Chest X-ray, PA view. Patient: 57 years old, sex M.
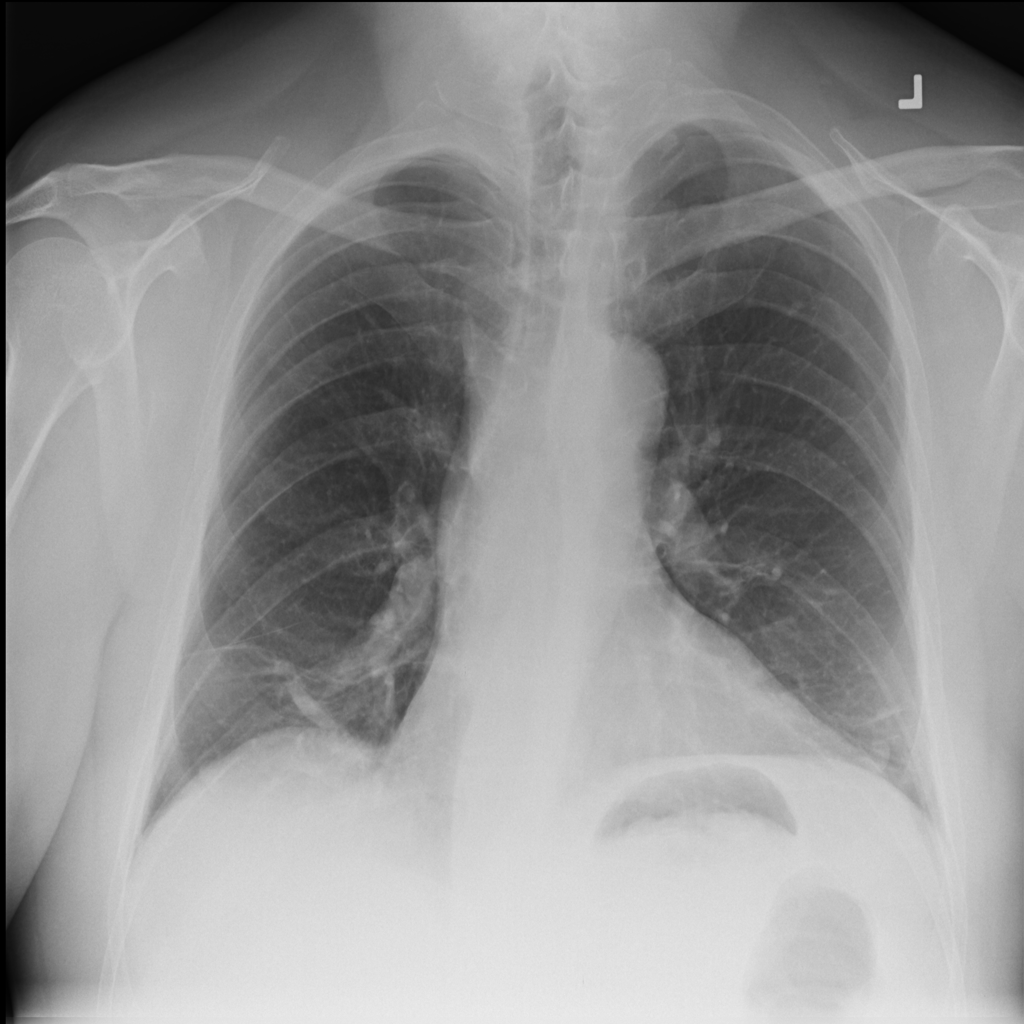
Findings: Nodule, Atelectasis